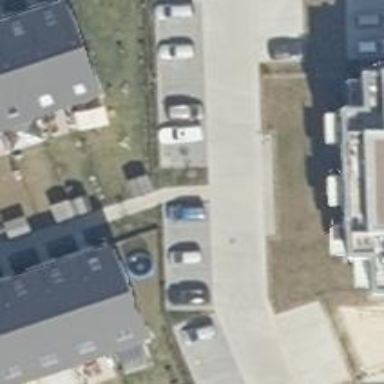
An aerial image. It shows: Parking aisle designated as service road.